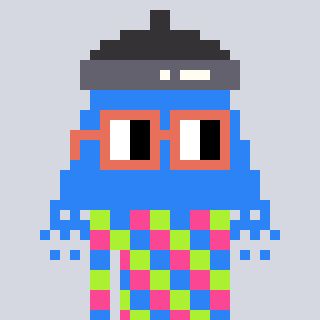
a pixel art character with square orange glasses, a shower-shaped head and a magenta-colored body on a cool background